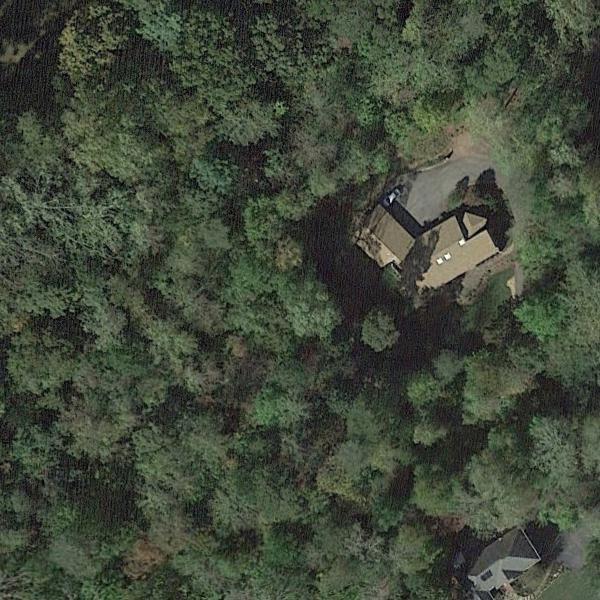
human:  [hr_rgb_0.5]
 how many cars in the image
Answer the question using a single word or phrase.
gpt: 1